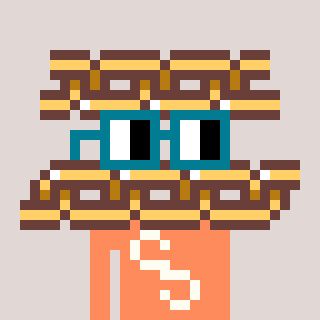
a pixel art character with square dark green glasses, a chain-shaped head and a peachy-colored body on a warm background